Question: while using PdfTextExtractor.GetTextFromPage, I extracted text into a text document, however all the whitespace after each endline was missing. I tried to replicate this issue with a simple three line PDF file created from MS word and was unsuccessful, each endline was replaced by an extra space.

'''
February 04, 2013Patient: Ima . TestD.O.B.: 6/14/1970Chart #: 2004-00001SSN: 555-55-5555Dr. :Enclosed you will find the report for Ima . Test.
'''
Words ending on the same line were not separated with the words beginning on the next line. I assumed this would cause problems when I wanted to parsing the string.
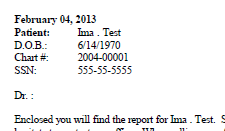
Answer: '''
February 04, 2013
Patient: Ima . Test
D.O.B.: 6/14/1970
Chart #: 2004-00001
SSN: 555-55-5555
Dr. :
Enclosed you will find the report for Ima . Test.
'''
I didn't know that notepad doesn't recognize endline, so when I copied and pasted the same text into question box, each line was separated. Hopefully this will save someone a little bit of time who ran into the same problem.